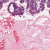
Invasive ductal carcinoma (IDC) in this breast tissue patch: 1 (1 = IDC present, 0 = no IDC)